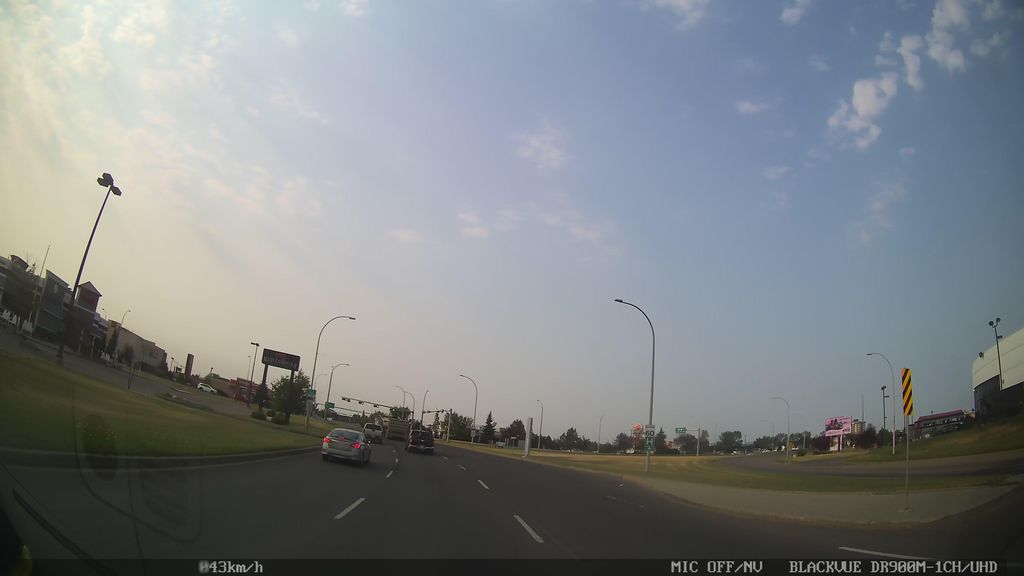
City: edmonton